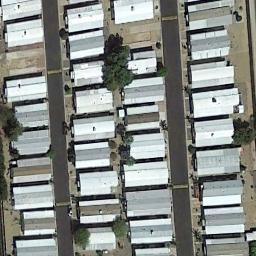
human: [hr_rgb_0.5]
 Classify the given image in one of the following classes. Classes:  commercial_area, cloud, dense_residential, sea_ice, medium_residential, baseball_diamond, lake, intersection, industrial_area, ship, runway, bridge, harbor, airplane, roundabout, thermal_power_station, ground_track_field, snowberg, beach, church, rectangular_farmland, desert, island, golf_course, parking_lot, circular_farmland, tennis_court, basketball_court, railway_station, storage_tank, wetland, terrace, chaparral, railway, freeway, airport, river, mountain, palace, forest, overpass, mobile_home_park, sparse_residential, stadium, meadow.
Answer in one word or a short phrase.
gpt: mobile_home_park